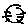
Label: cat